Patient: sex F, age 75
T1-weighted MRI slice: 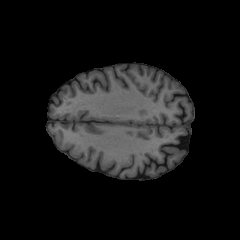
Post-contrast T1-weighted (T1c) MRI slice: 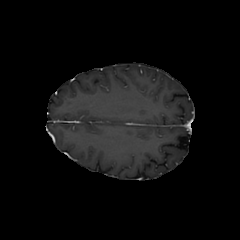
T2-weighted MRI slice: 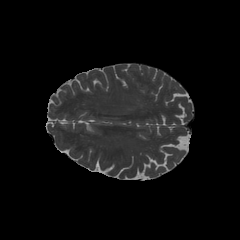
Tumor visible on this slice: no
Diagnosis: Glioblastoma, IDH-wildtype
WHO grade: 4